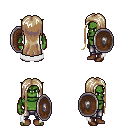
a pixel art fantasy rpg character, male body template, orc, green skin, white cape, metal pants, white blonde extra-long hairstyle, brown shoes, shield, four views (front, back, left, right), 2x2 character sprite sheet, small pixel art, hard edges, no anti-aliasing